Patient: sex M, age 22
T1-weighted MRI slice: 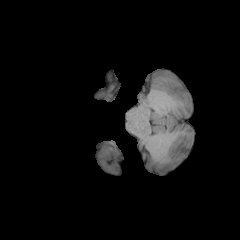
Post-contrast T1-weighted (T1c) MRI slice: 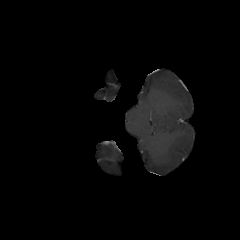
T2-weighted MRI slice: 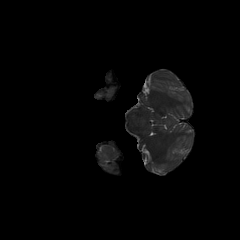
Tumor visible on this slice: no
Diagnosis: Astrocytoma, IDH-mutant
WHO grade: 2